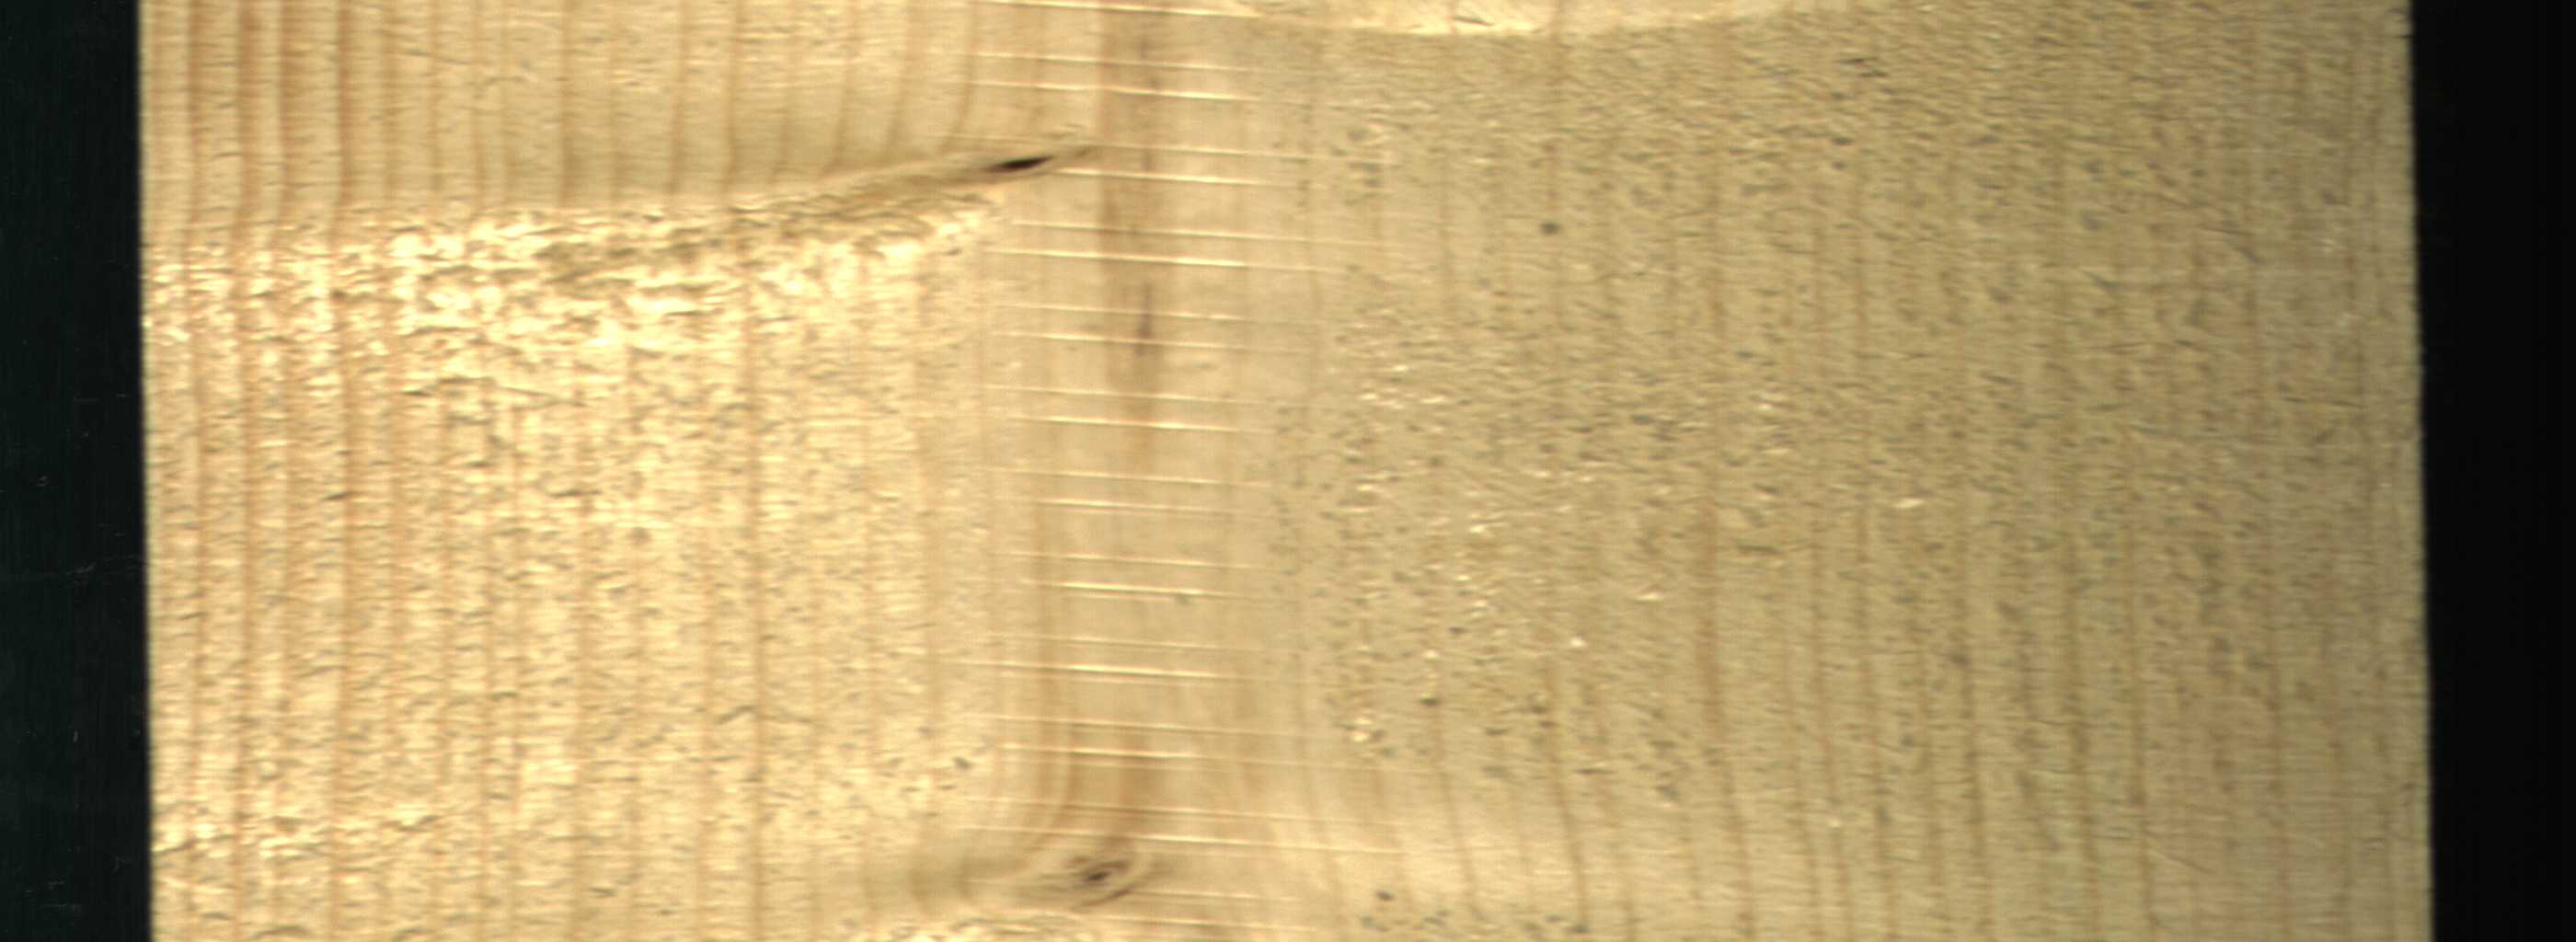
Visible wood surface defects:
Dead_Knot
Live_Knot